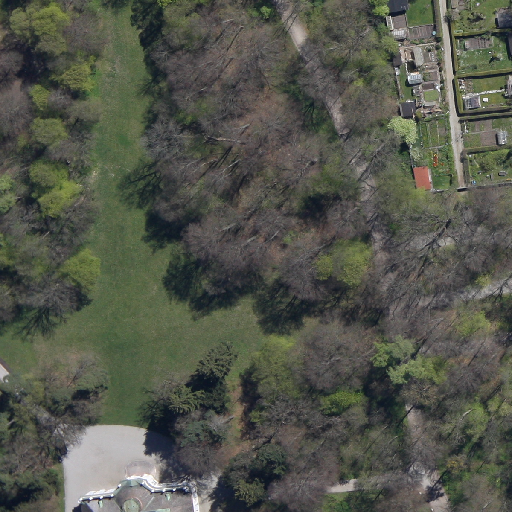
Referring expression: sidewalk along with tree